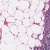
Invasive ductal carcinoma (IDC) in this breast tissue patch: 0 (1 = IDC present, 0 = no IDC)